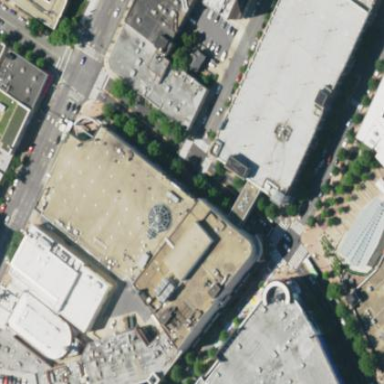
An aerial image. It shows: Retail building that is part of mall.